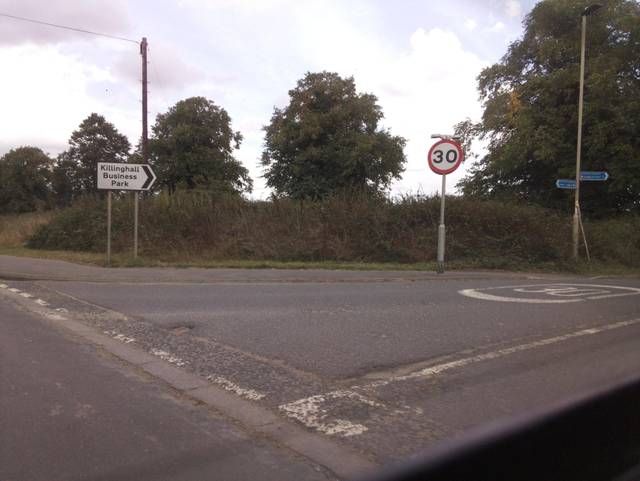
Region: United Kingdom
Coordinates: 54.034, -1.564